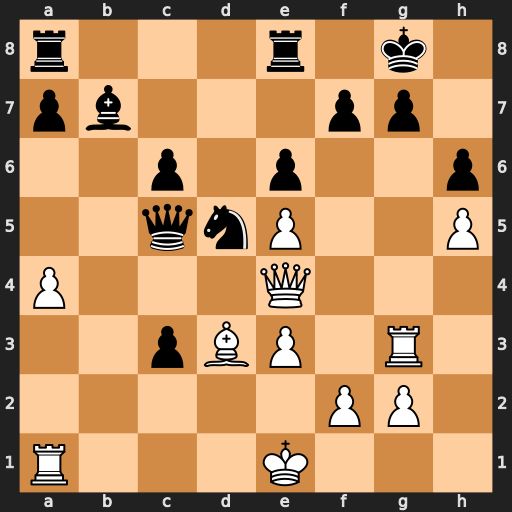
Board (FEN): r3r1k1/pb3pp1/2p1p2p/2qnP2P/P3Q3/2pBP1R1/5PP1/R3K3
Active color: w
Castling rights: Q
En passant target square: -
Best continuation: Qh7+ Kf8 Rxg7 Ke7 Rxf7+